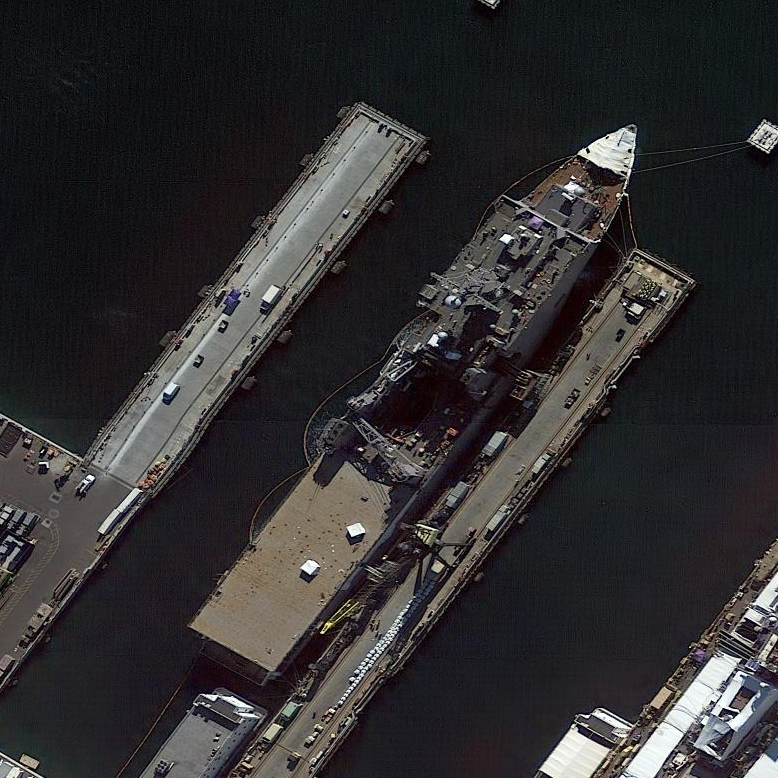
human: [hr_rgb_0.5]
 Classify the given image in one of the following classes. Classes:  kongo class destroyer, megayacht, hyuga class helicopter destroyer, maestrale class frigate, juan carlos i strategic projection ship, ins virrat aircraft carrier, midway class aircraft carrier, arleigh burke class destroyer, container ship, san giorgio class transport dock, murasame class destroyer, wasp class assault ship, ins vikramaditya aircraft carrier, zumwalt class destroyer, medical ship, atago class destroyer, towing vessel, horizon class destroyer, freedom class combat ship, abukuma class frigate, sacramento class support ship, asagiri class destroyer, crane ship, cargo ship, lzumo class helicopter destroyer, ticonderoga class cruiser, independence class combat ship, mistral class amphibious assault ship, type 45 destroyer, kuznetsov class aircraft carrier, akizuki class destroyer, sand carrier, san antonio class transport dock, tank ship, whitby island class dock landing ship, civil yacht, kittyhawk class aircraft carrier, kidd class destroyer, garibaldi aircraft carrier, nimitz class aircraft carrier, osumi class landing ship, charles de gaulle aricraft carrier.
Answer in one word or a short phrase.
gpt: Whitby Island class dock landing ship